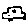
Label: car